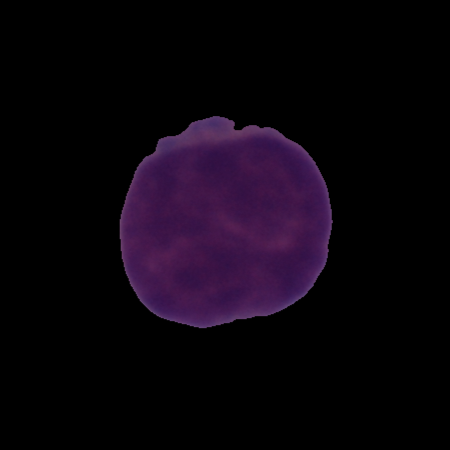
Label: cancer